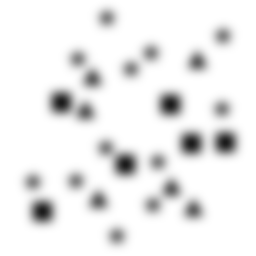
Squares: 6
Triangles: 6
Stars: 12
Total shapes: 24